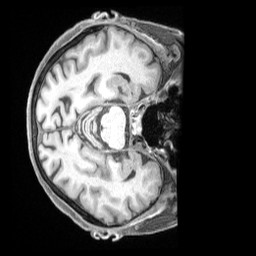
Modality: T1w
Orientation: axial
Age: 71
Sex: female
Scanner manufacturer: siemens
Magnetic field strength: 3 T
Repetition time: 2.5 s
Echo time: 0.00222 s